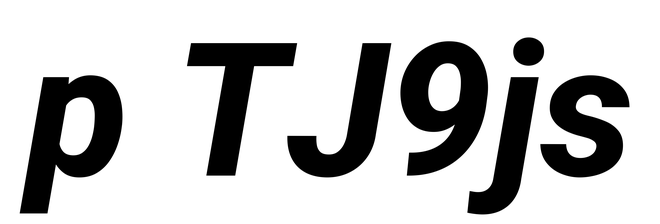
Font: Roboto-Italic_ExtraBold_Italic